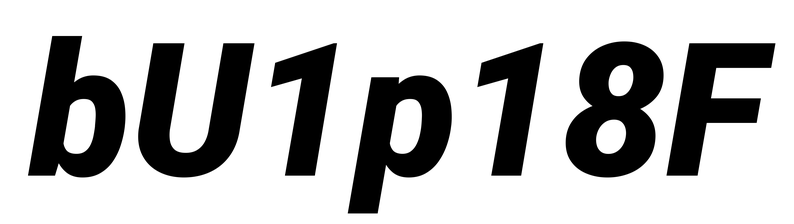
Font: Roboto-Italic_Black_Italic